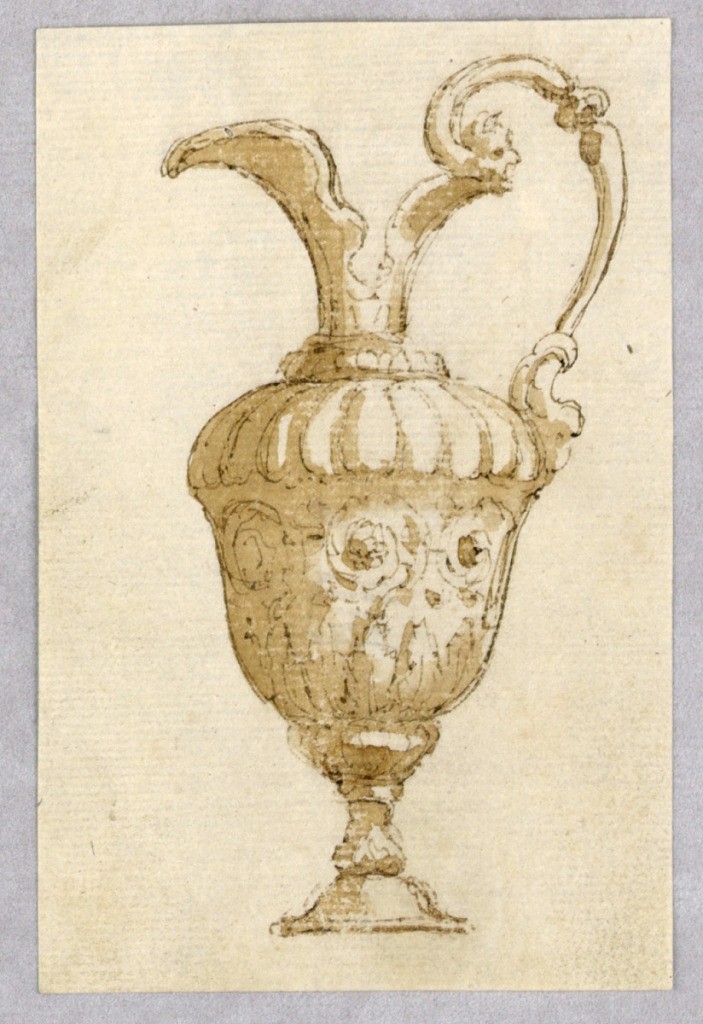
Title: Design for a Pitcher
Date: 1800–1830
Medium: Pen and ink, brush and wash on paper
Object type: Drawing
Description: Vertical rectangle showing design for a pitcher in the antique style.